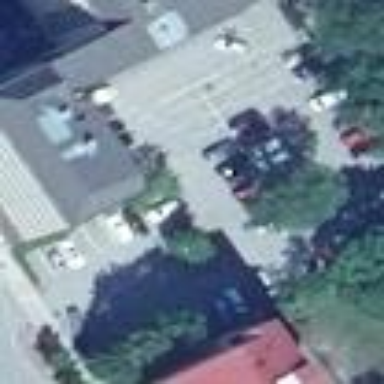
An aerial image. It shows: Parking lane for vehicles.